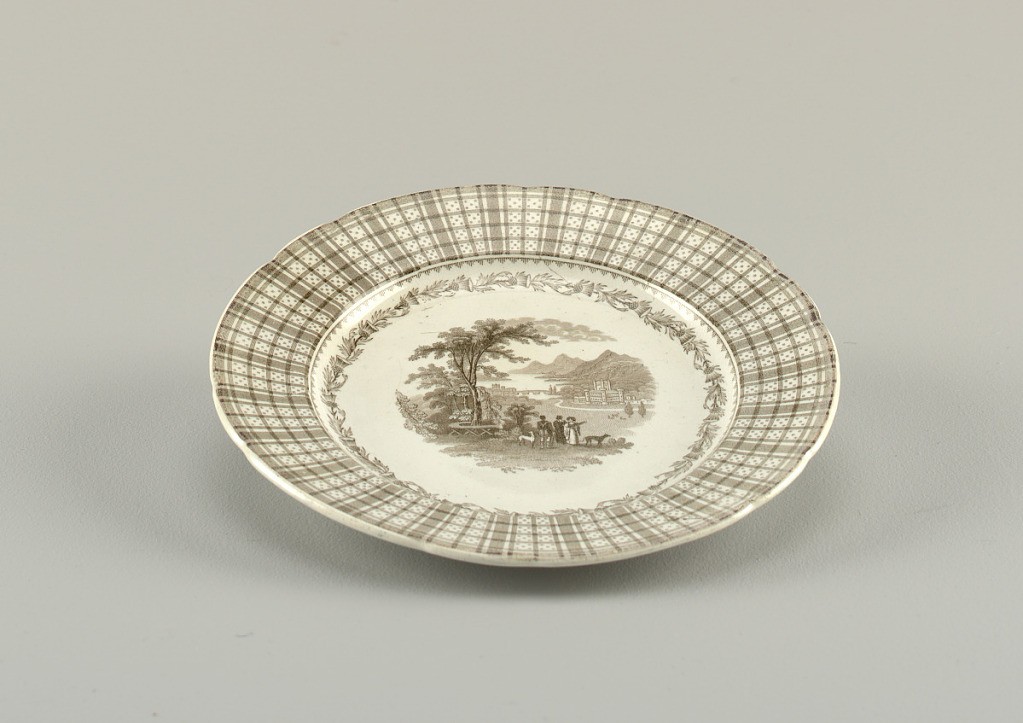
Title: Plate with View of "Bredalbane", Scotland
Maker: Cauldon Ltd., Staffordshire, England, 1904 - 1920
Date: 1904–1920
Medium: earthenware, vitreous enamel
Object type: plate
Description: Plate with brown transfer print. Center shows figures in a landscape, within a ring of thistles. Border shows tartan with dots.